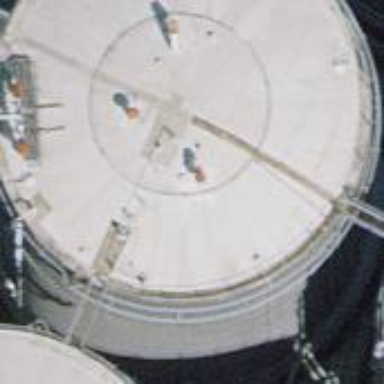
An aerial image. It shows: Building with storage tank.